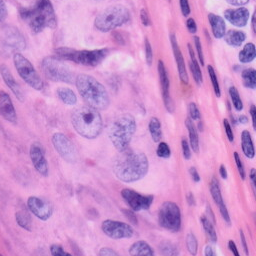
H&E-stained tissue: Skin